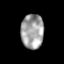
Tissue: prostate
Cell type: T cells
Senescence score: 0.8009
Nuclear area (px): 762
Mean DAPI intensity: 162.437